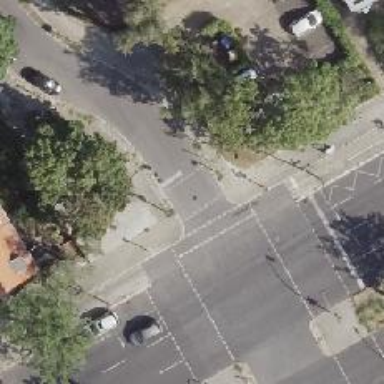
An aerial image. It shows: Road crossing with traffic signals.